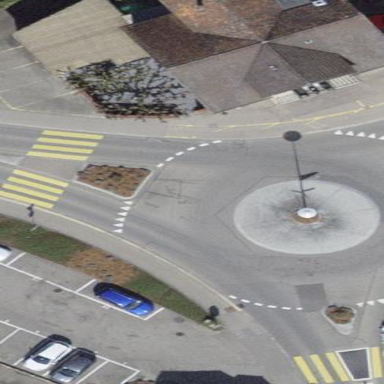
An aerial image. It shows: Tertiary road made of asphalt leading to roundabout junction.